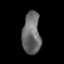
Tissue: skin
Cell type: T cells
Senescence score: 0.7745
Nuclear area (px): 741
Mean DAPI intensity: 106.267